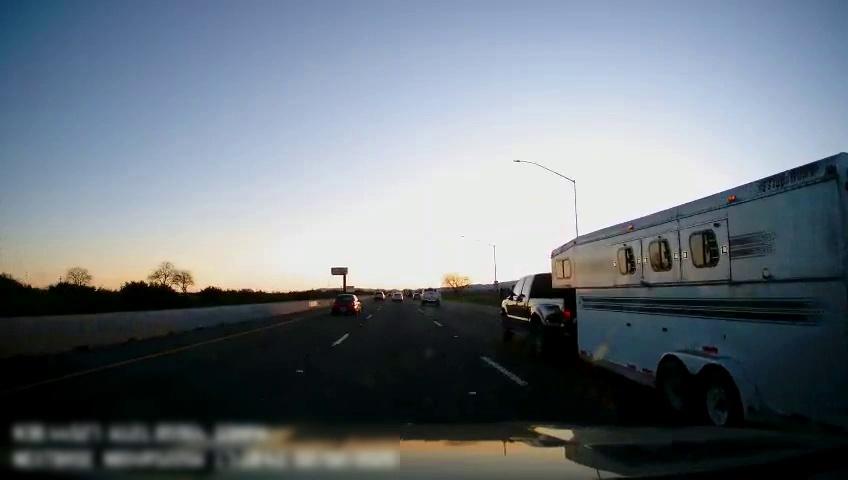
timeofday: Dusk/Dawn/Twilight
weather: Sunny
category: Drivable Space
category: Vehicles | Truck
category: Vehicles | Truck
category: Vehicles | Other LV
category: Vehicles | SUV
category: Vehicles | Car
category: Vehicles | Car
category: Lanes | Current Lane
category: Lanes | Alternate Lane
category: Lanes | Alternate Lane